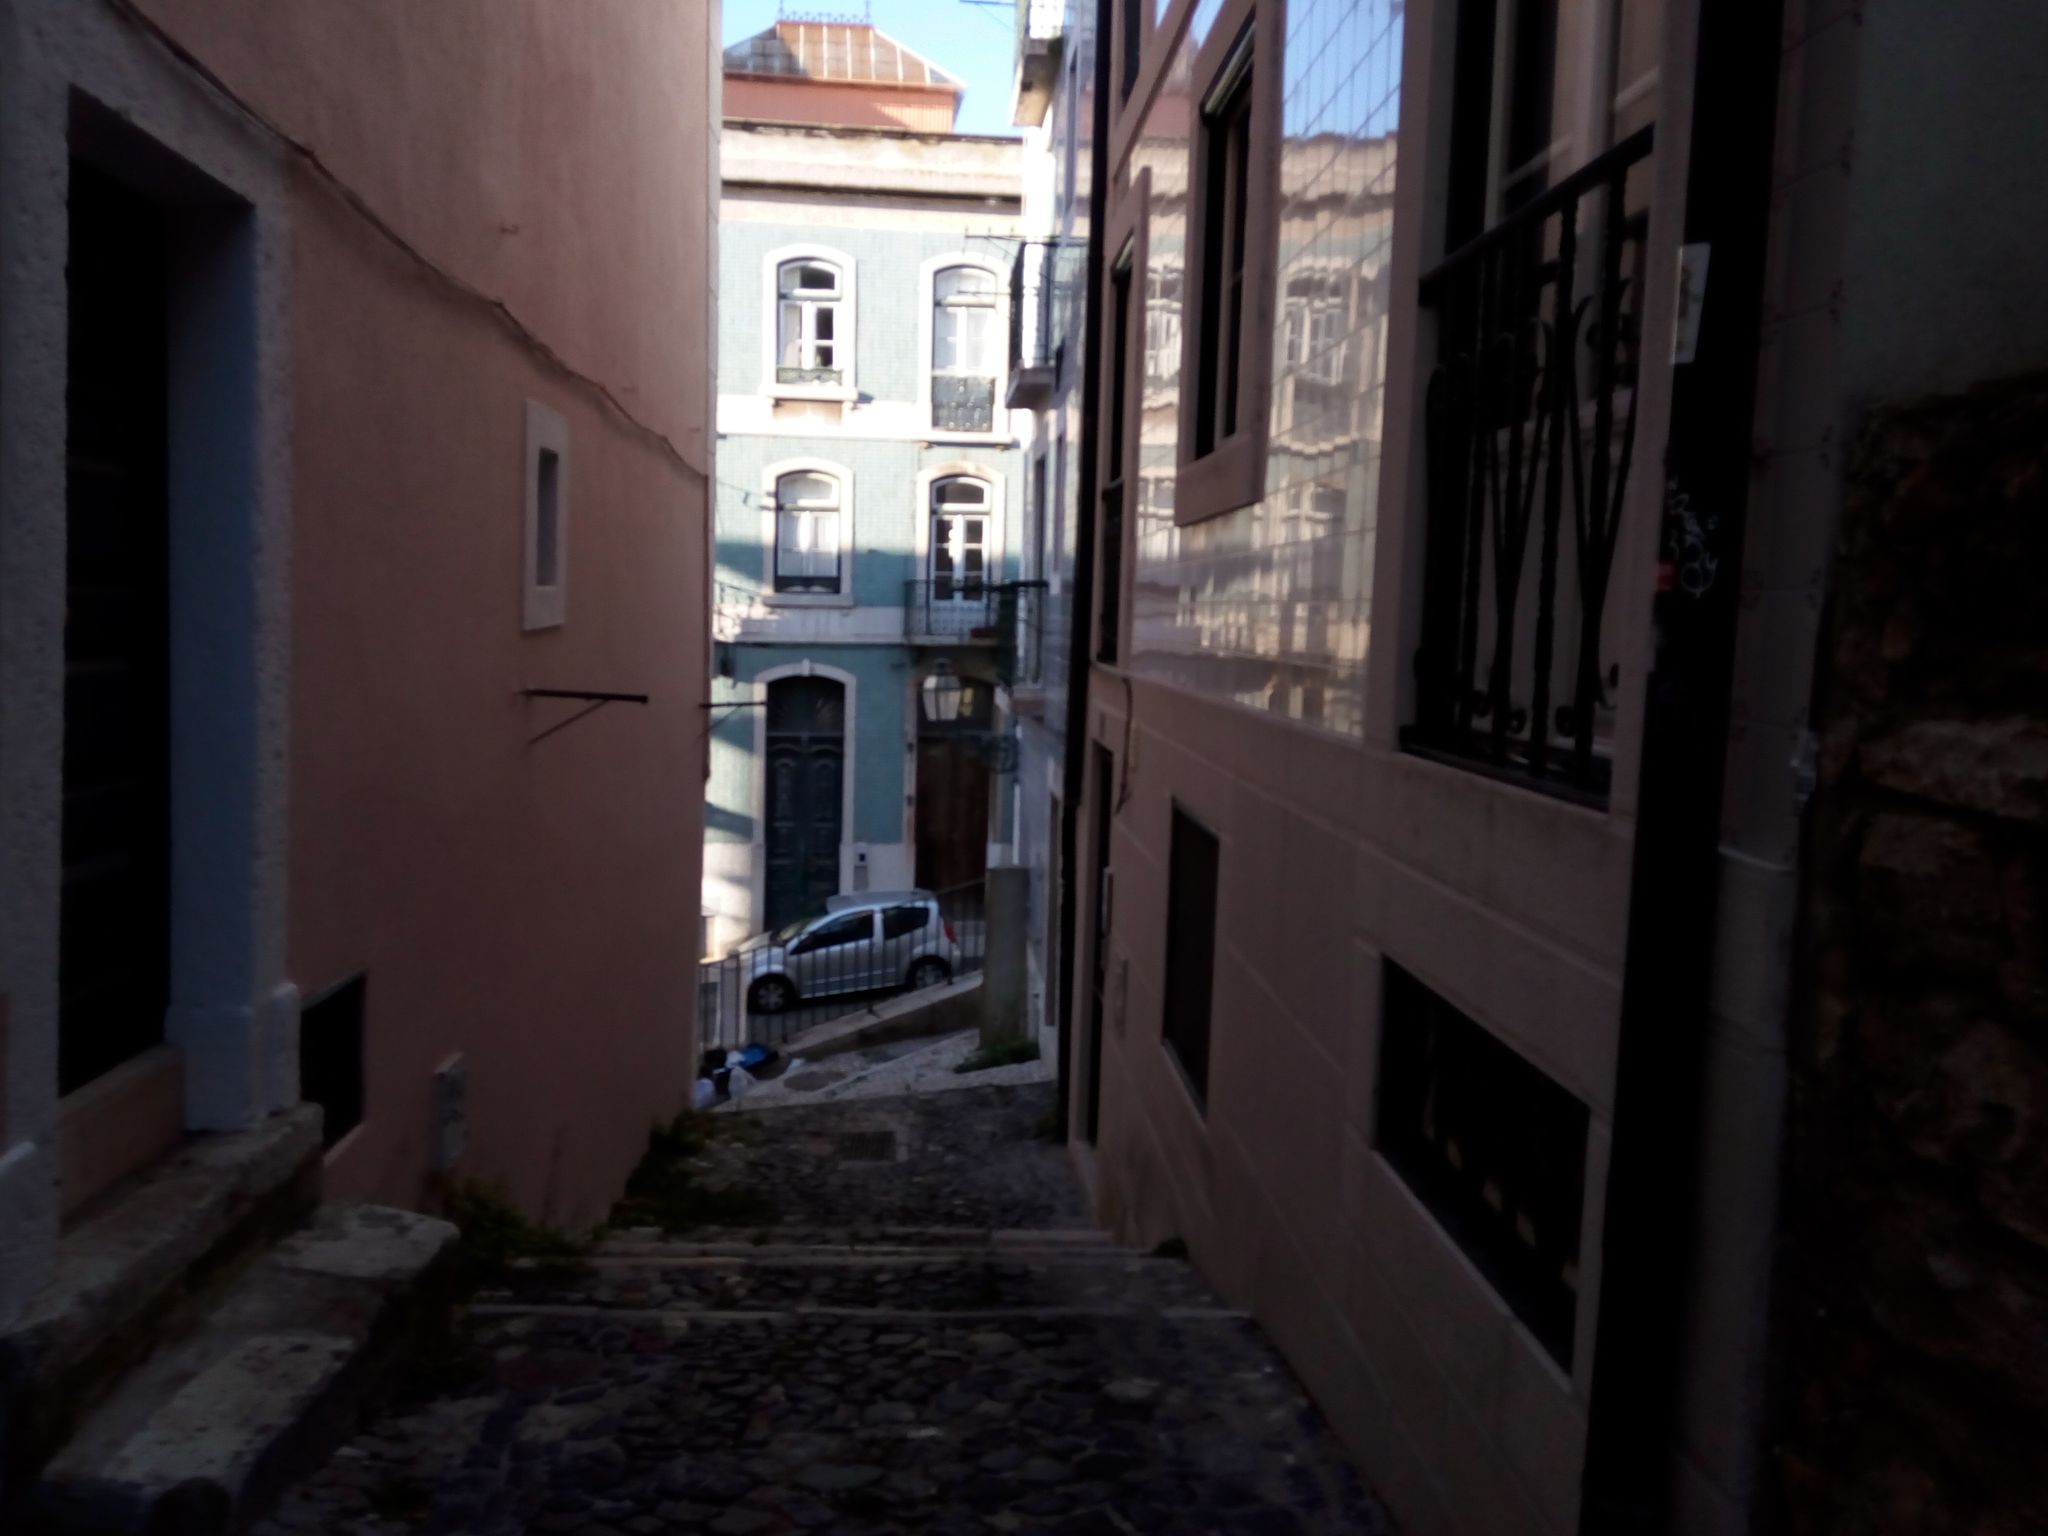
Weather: snowy
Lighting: day
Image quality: good
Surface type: walking surface
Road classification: steps, residential
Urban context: urban centre
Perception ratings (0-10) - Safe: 4.88, Lively: 6.53, Beautiful: 3.57, Boring: 5.52, Depressing: 3.4, Wealthy: 5.36